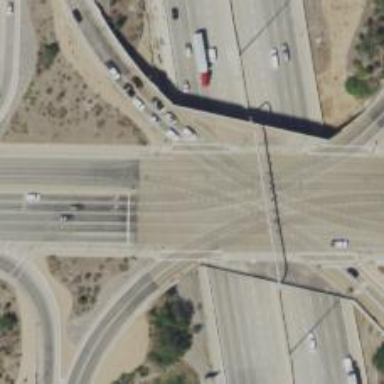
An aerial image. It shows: Bridge on motorway link.